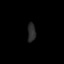
Tissue: lung
Cell type: Endothelial cells
Senescence score: 0.5584
Nuclear area (px): 147
Mean DAPI intensity: 42.177